You are looking at the raw vibration waveform of a rotating shaft. Diagnose the rotating machine from this image, choosing from: normal, misalignment, unbalance, looseness.
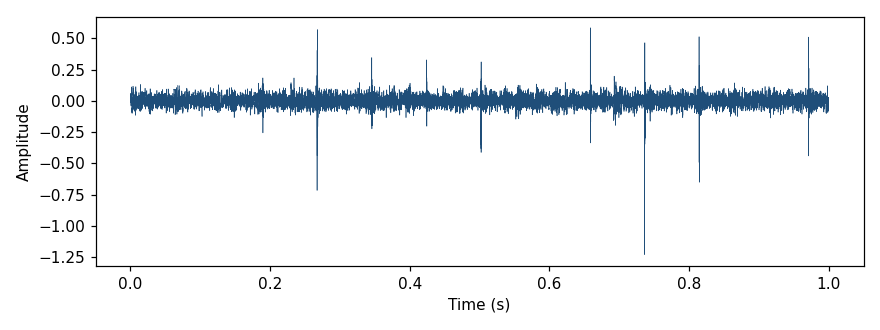
Answer: misalignment